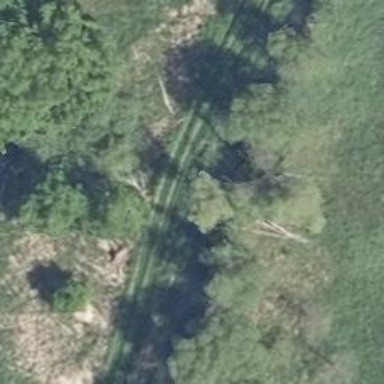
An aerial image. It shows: Row of trees in natural setting.